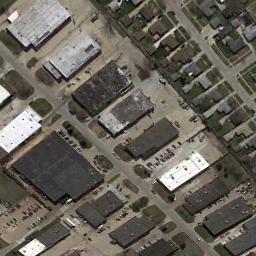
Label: industrial_area